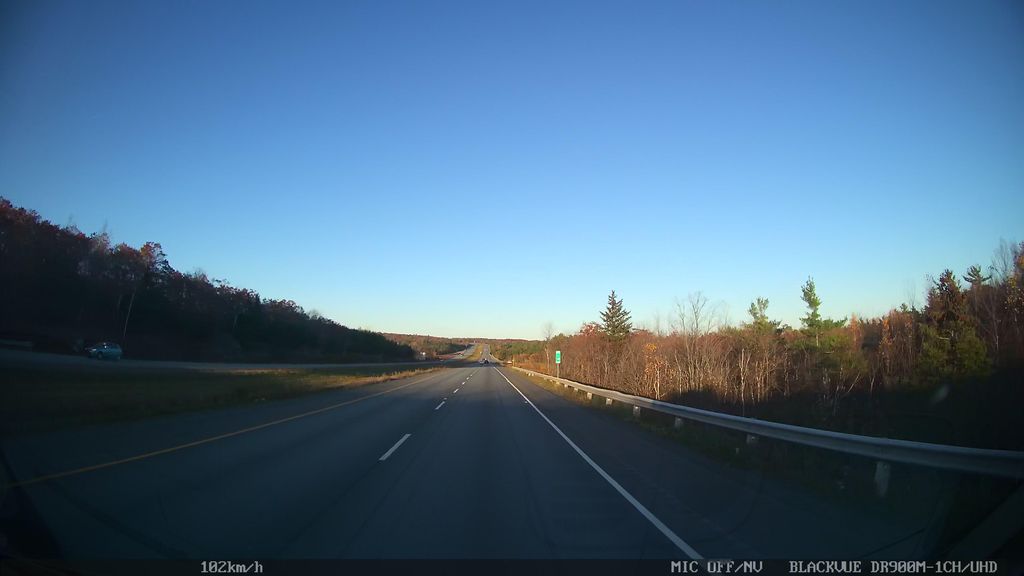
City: halifax